Interaction volume radius: 10 \u00c5
Interaction volume height: 20 \u00c5
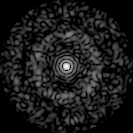
Disorder parameter: 0.8462